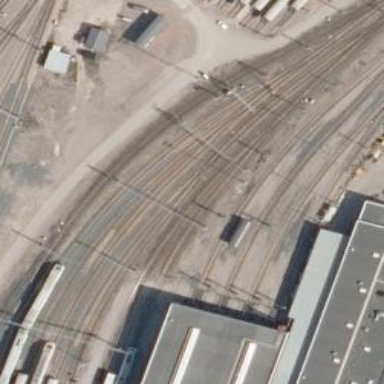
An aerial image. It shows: Rail yard with electrified contact lines for the trains.